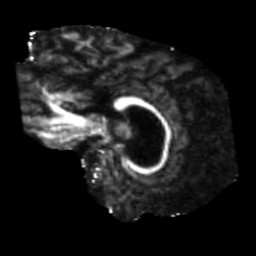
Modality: FA
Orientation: sagittal
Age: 71
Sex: male
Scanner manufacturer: siemens
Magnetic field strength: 3 T
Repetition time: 5.47 s
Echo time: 0.0854 s